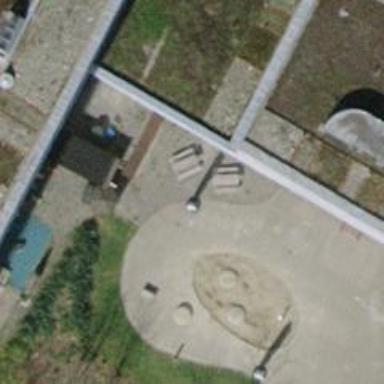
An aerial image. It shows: Picnic table located in leisure land area.